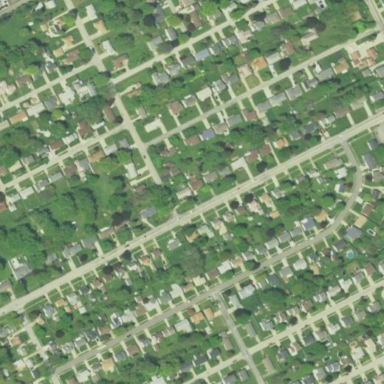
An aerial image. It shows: Neighborhood.